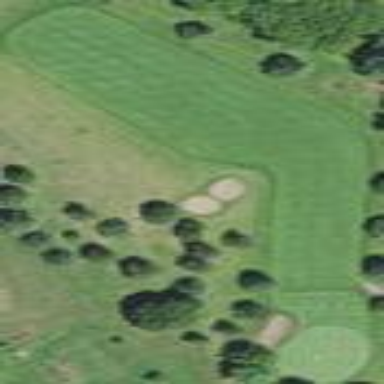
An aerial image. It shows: Grassy area designated as golf fairway.